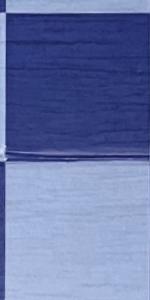
Label: Empty